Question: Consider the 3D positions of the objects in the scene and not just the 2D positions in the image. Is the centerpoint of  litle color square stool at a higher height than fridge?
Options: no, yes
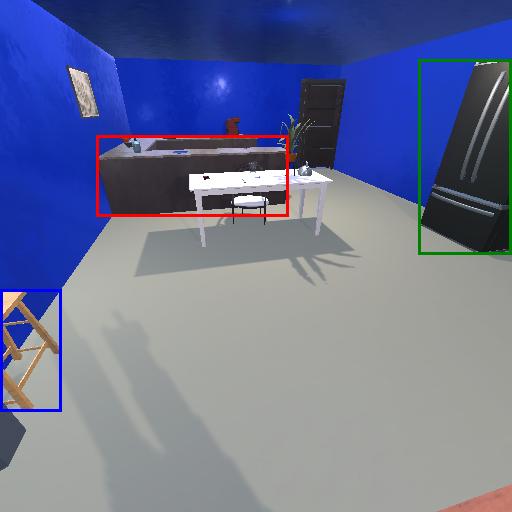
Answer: no